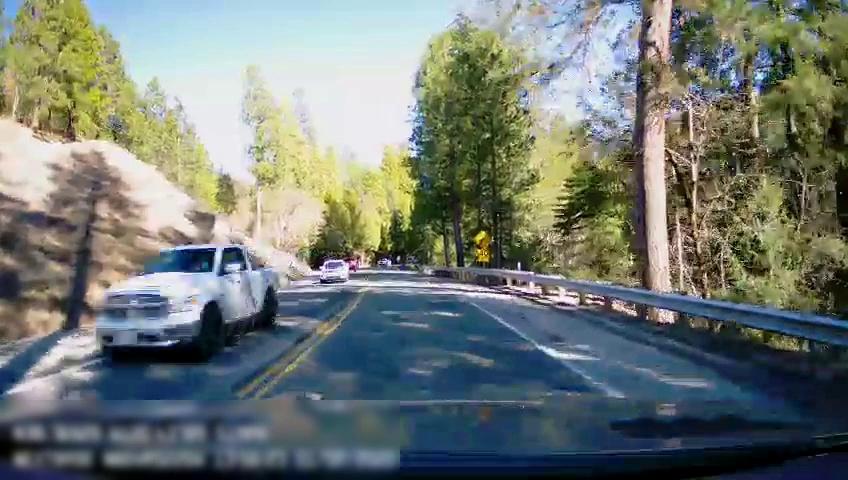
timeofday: Day
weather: Sunny
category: Drivable Space
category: Vehicles | Truck
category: Vehicles | Car
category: Vehicles | Truck
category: Lanes | Alternate Lane
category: Lanes | Opposite Lane
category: Lanes | Current Lane
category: Lanes | Opposite Lane
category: Traffic | Signs
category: Traffic | Signs